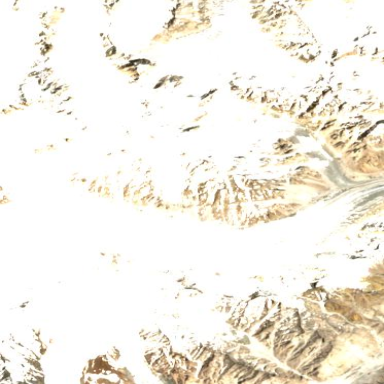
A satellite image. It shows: Majestic glacier in the distance.